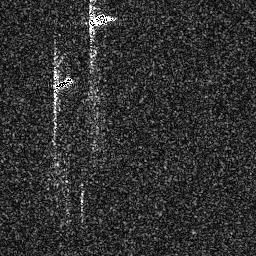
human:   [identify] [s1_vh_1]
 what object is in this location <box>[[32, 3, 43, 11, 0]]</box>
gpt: <ref>1 medium ship at the top</ref>

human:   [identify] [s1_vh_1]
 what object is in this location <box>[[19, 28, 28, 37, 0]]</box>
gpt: <ref>1 small ship at the left</ref>